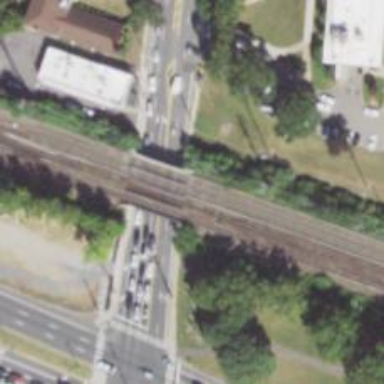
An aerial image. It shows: Railway bridge with electrified rails.